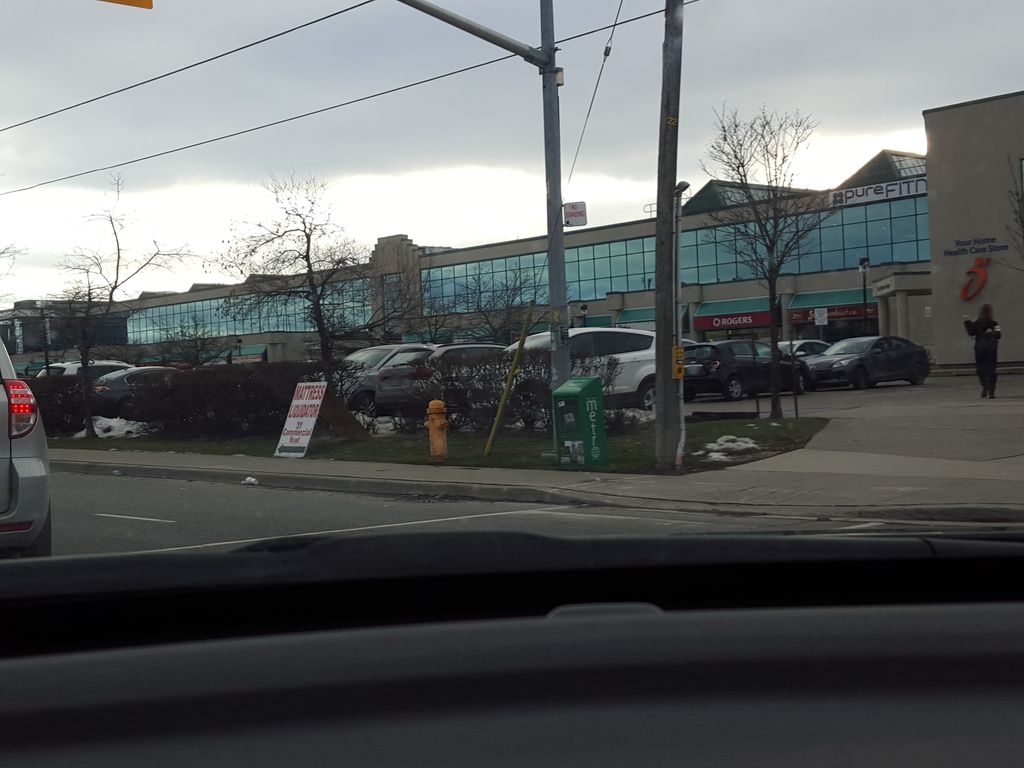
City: toronto